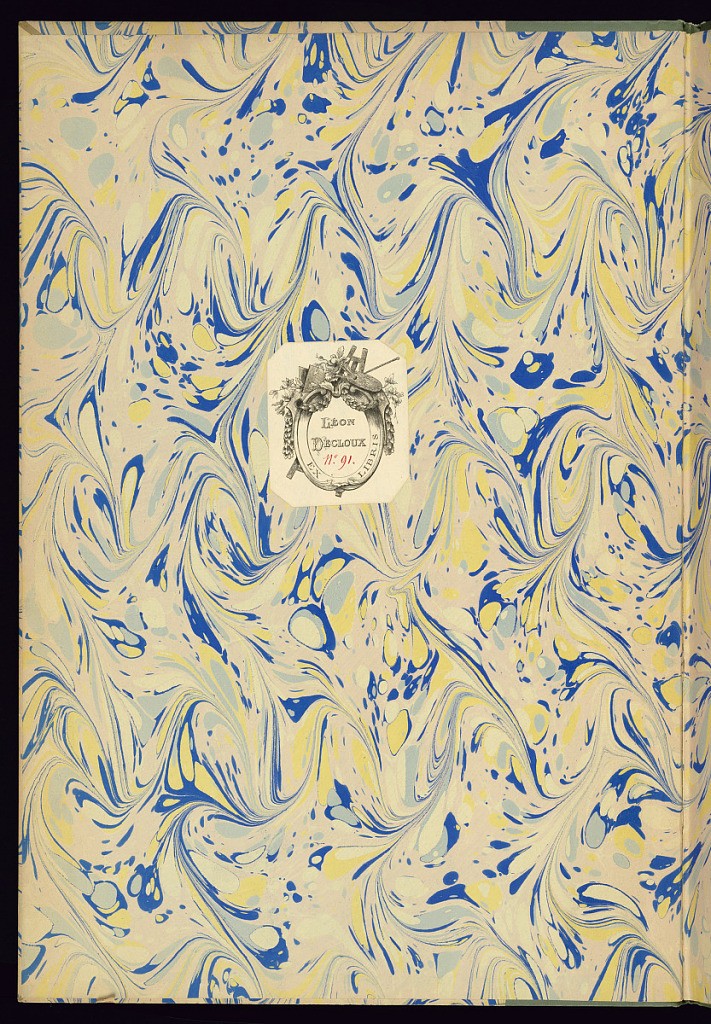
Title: Album of Lighthouse and Altarpiece Designs
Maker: A. Le Canu, French, active 1746 – 1768
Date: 1760–75
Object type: Album
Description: Album of Neoclassical designs for lighthouses and altarpieces from different series of prints designed by A. Le Canu. The plates are numbered, titled, and sometimes signed. Forming part of a larger group of series of designs by Jean-Charles Delafosse (1734-89).